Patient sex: F
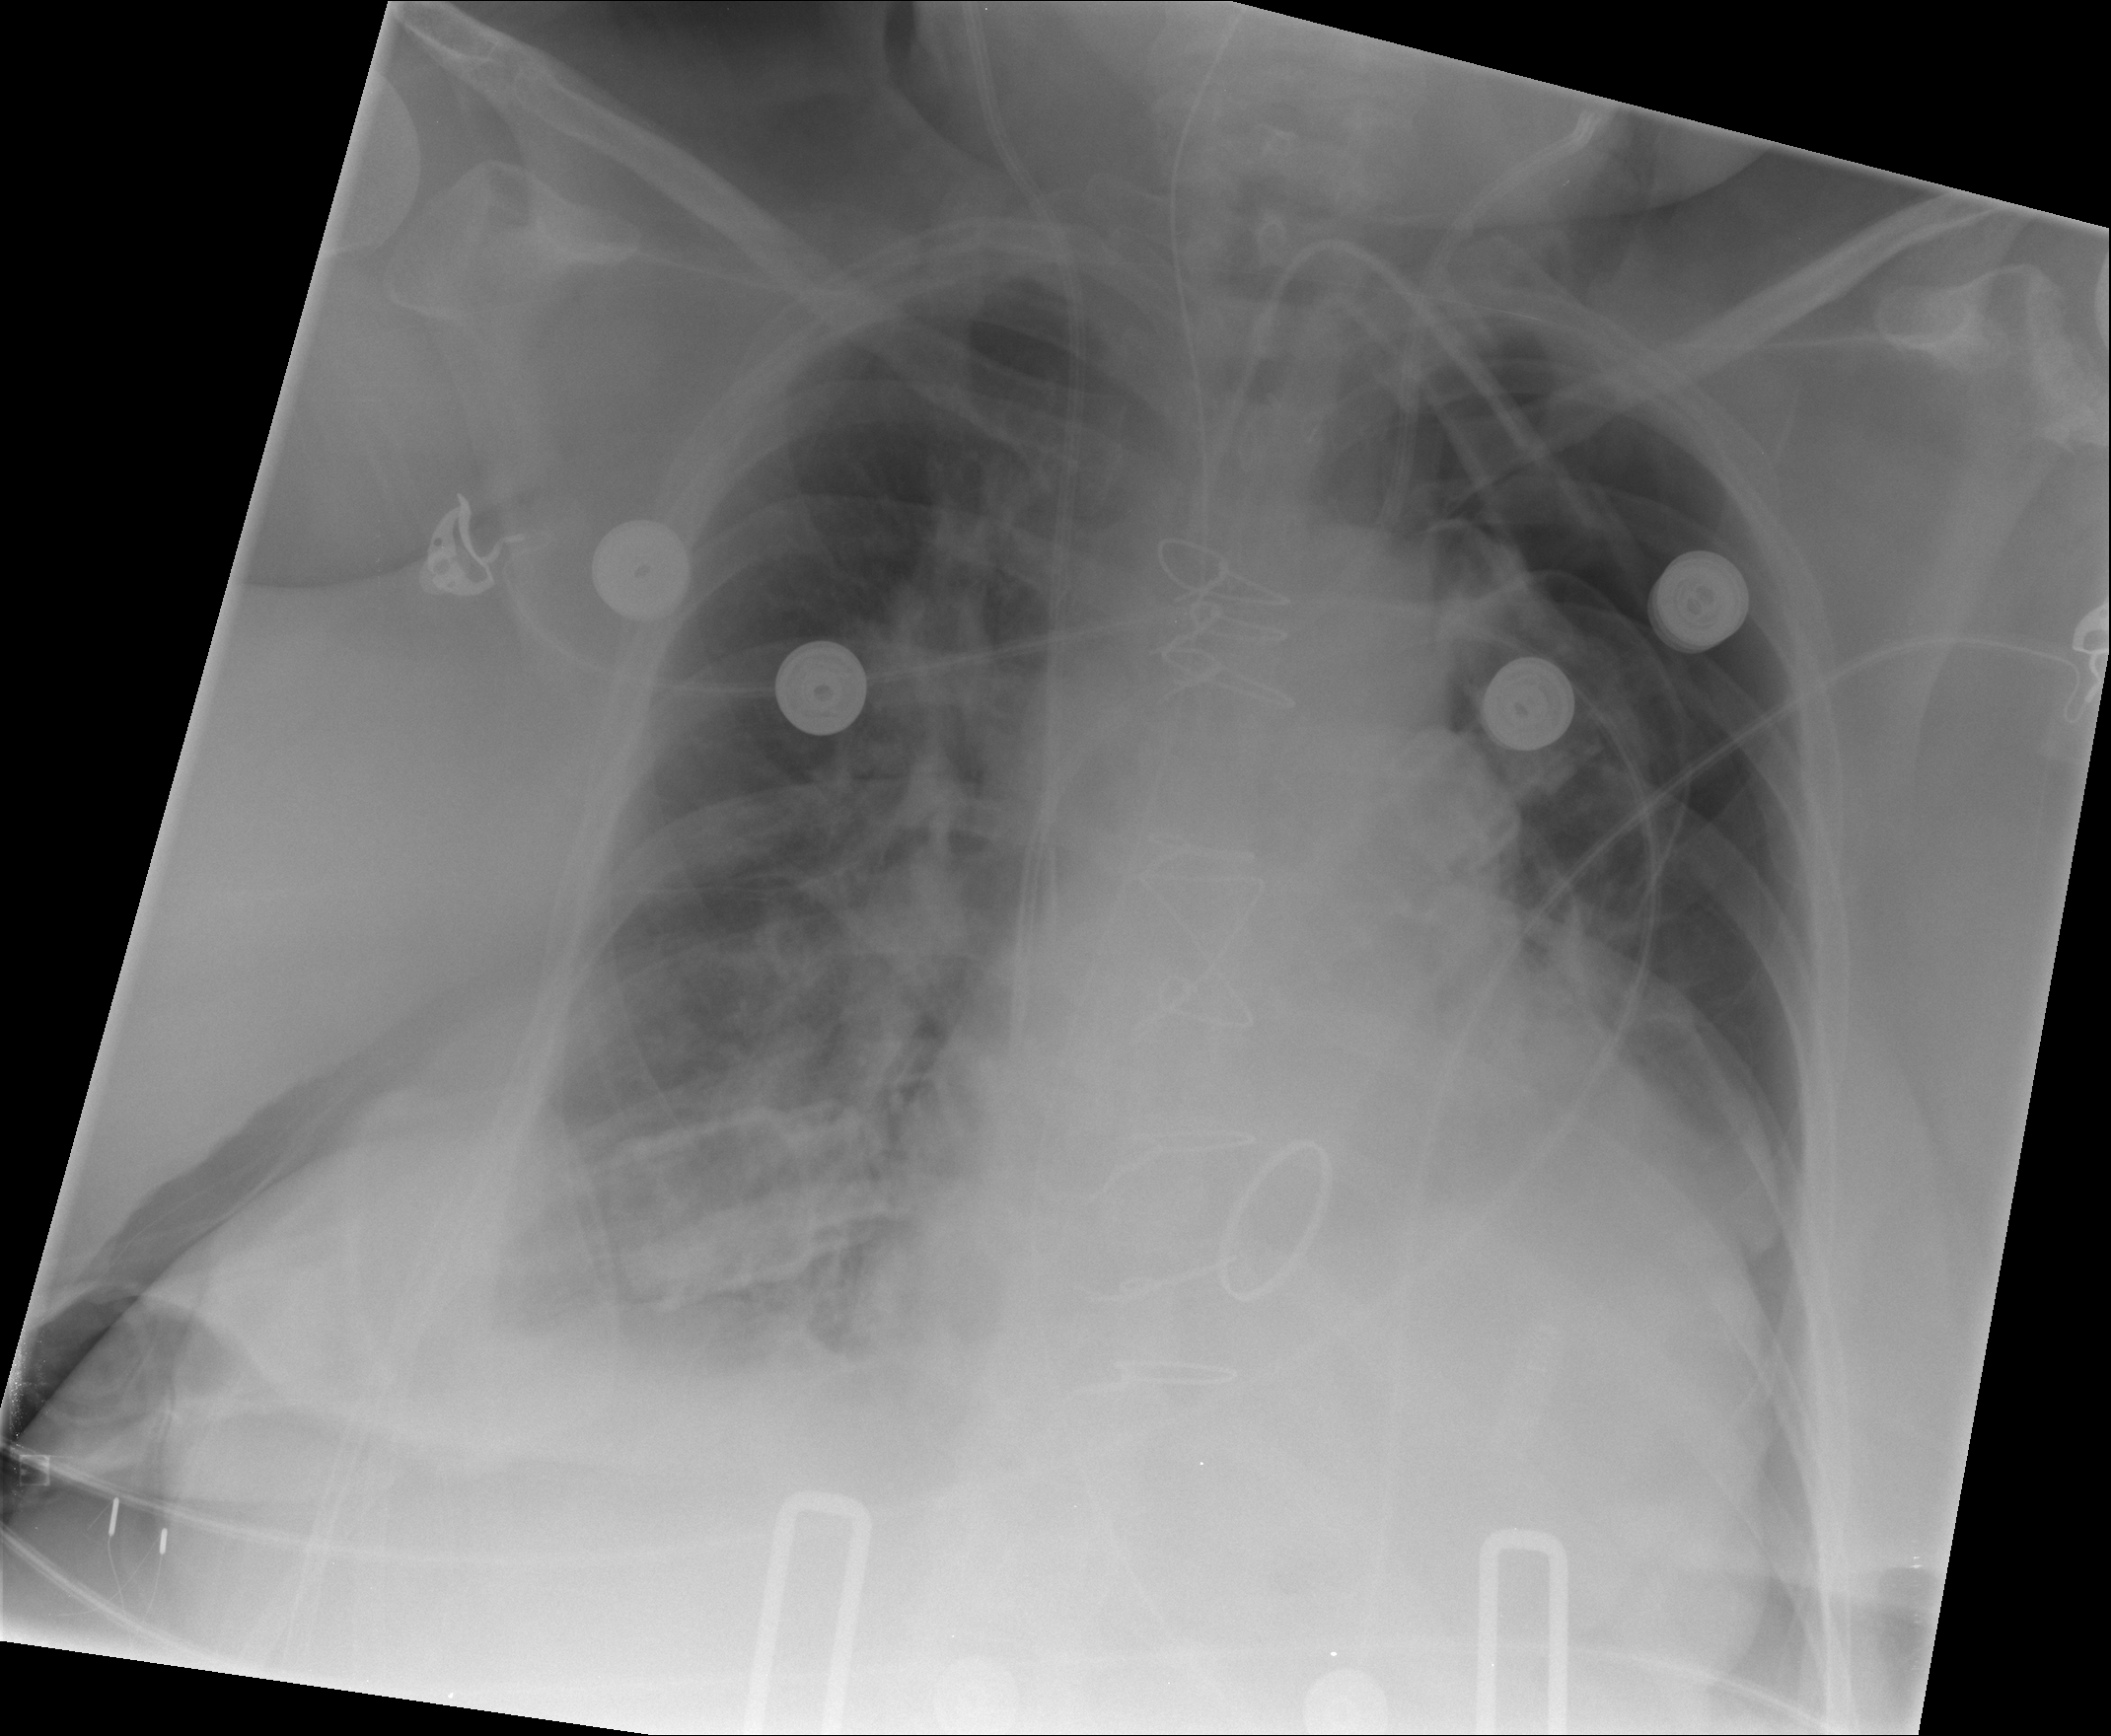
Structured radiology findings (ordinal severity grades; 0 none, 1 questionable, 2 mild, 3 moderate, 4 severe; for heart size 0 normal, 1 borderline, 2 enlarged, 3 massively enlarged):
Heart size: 2
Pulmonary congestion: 2
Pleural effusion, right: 2
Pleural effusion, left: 2
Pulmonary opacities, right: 2
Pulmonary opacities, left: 0
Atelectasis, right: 2
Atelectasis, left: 2